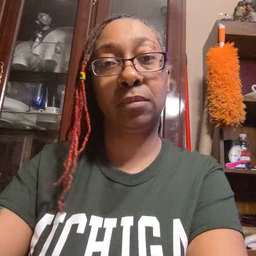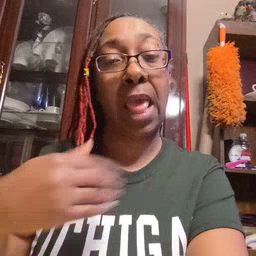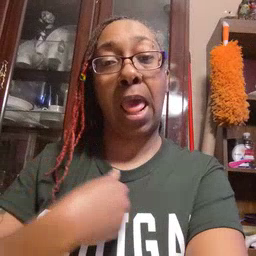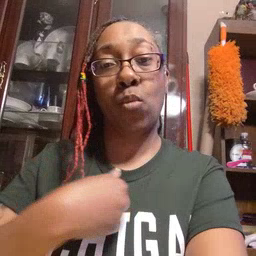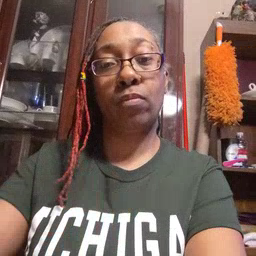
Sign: animal